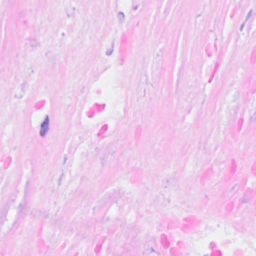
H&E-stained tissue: Breast